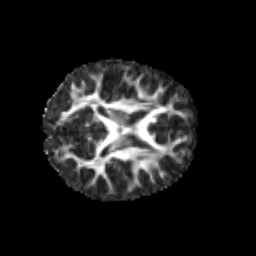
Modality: FA
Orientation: axial
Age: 7
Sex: male
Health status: healthy